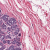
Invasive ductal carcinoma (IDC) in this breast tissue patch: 0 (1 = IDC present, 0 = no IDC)